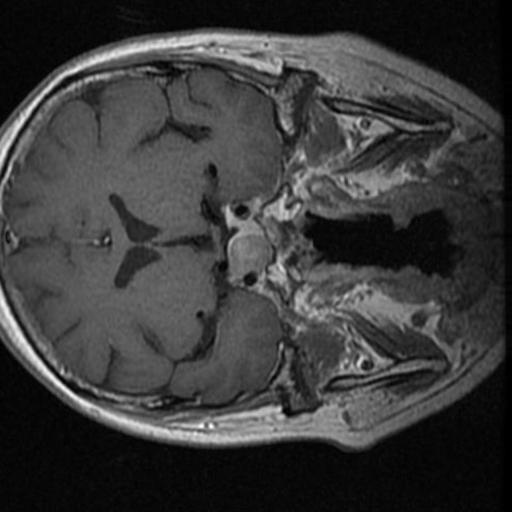
Label: brain_tumor